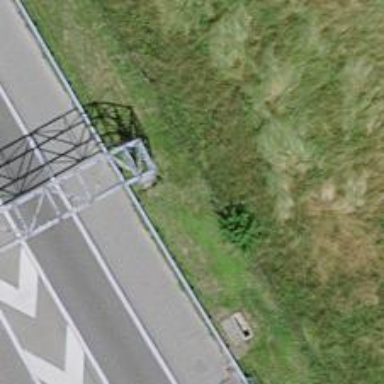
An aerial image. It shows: Street cabinet used for traffic control.